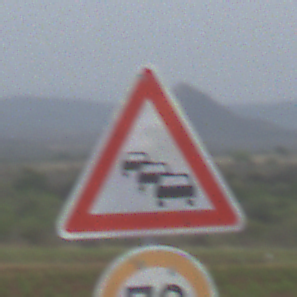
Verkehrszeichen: Stau
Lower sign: Geschwindigkeit70
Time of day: Midday
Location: Outdoor (Nature)
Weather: PartlyCloudy
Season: NotSpecified
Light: Natural